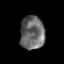
Tissue: prostate
Cell type: T cells
Senescence score: 0.2962
Nuclear area (px): 800
Mean DAPI intensity: 104.811